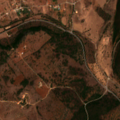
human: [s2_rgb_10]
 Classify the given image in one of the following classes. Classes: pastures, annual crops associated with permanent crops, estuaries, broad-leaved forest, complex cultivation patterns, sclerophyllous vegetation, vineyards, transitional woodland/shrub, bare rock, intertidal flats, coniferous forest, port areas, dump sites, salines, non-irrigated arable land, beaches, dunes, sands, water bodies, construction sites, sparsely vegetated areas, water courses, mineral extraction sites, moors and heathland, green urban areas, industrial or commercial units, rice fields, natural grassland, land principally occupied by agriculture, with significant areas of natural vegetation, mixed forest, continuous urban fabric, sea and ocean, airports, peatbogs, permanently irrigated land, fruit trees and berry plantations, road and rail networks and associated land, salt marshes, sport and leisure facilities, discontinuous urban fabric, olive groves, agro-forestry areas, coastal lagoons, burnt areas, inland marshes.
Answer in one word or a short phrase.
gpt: non-irrigated arable land, annual crops associated with permanent crops, complex cultivation patterns, land principally occupied by agriculture, with significant areas of natural vegetation, sclerophyllous vegetation